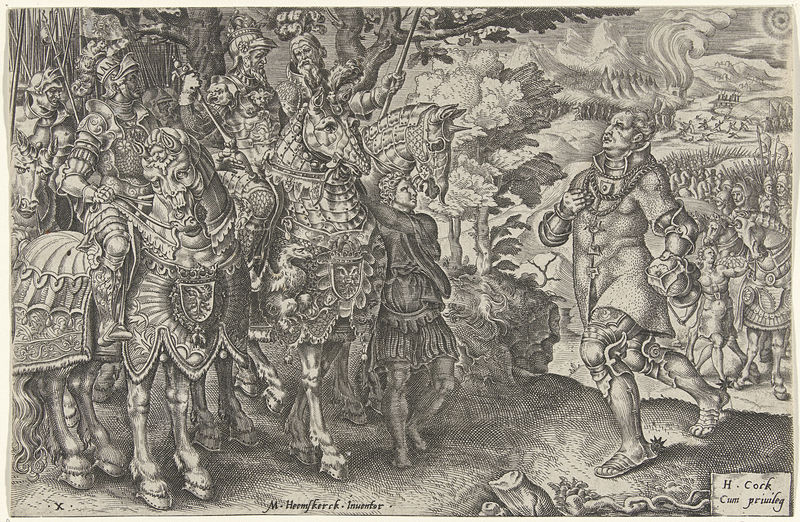
Titel: Overgave van de hertog van Saksen op het slagveld van Mühlberg
Künstler: Dirck Volckertsz Coornhert
Standort: Amsterdam
Institution: Rijksmuseum
Schlagwörter: fight, king, men, soldier, white, black, country, picture, print, horses, man, tree, field, german, houses, village, armor, helmet, message, army, etching, cock, ink, engraving, war, horse, four, arrow, countryside, riders, warriors, woodblock, kingdom, housr, apocalypse